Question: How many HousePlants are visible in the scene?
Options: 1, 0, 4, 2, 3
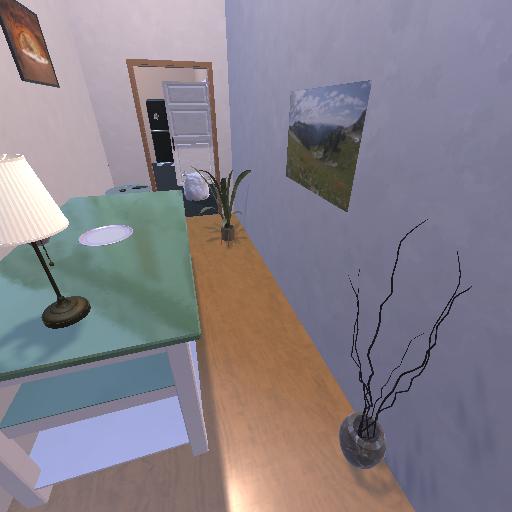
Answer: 1